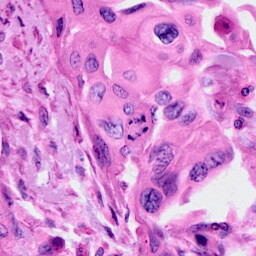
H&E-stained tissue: Cervix